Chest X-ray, AP view. Patient: 58 years old, sex M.
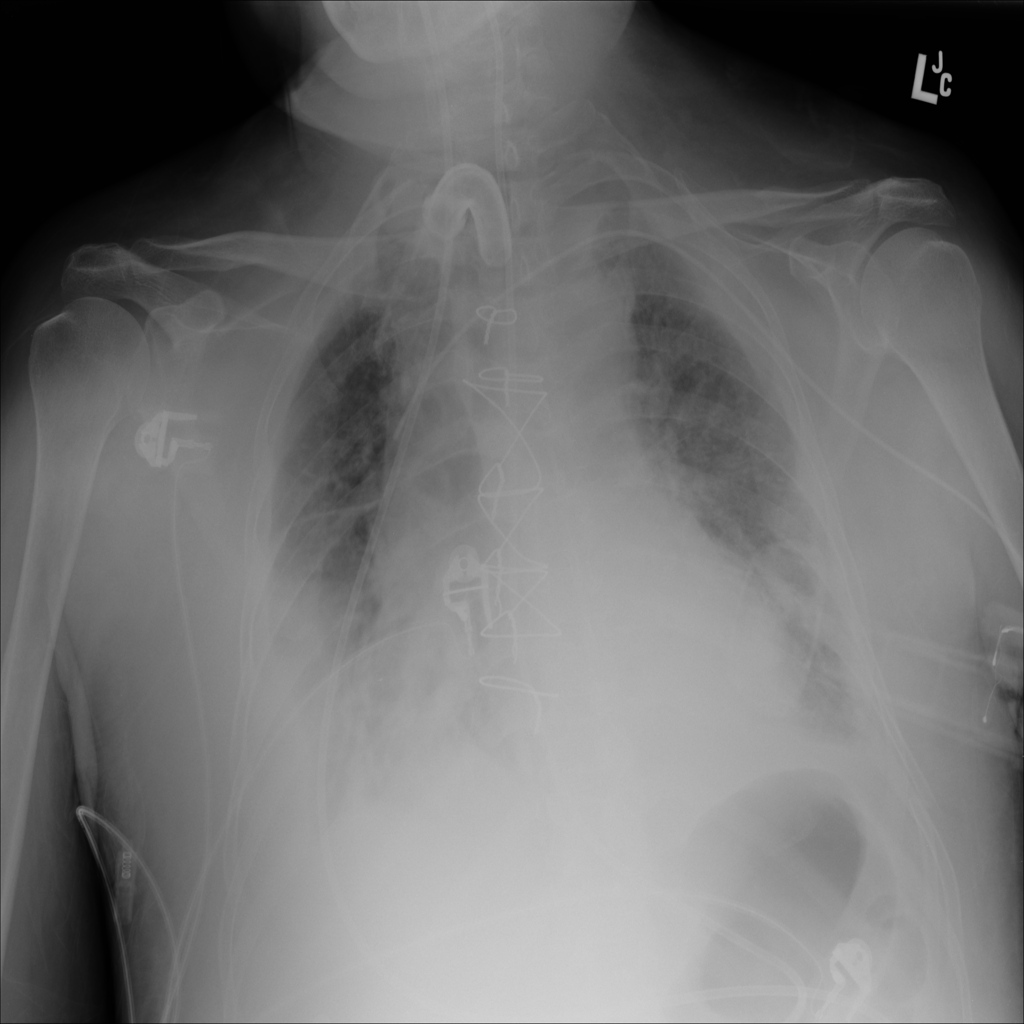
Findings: No Finding